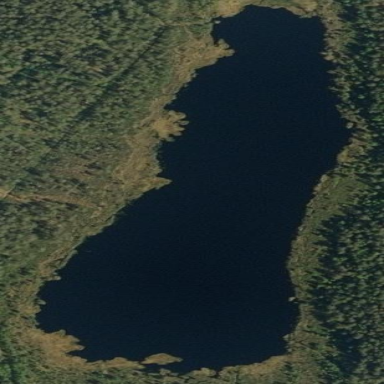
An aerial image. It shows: Serene lake surrounded by nature.